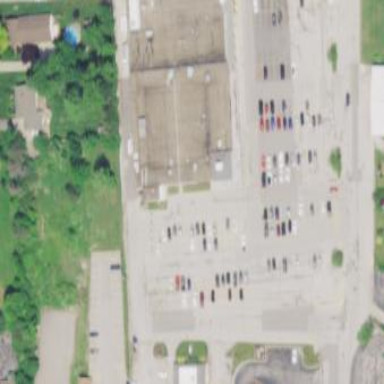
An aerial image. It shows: Supermarket with flat roof.